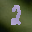
Label: 2